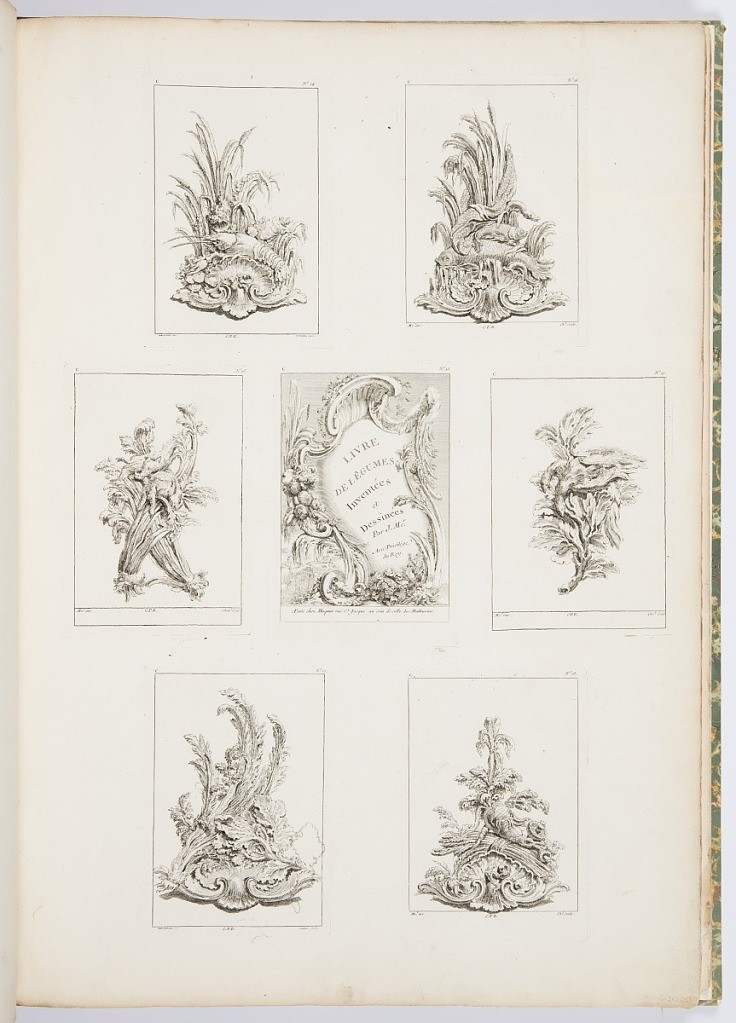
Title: Ornament Design with Crayfish Motif, pl. 14 in Livre des Légumes [Series of Vegetable Ornament] pl. in Oeuvre de Juste-Aurèle Meissonnier
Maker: Juste-Aurèle Meissonnier, French, b. Italy, 1695–1750
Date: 1748
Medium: etching on paper
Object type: Print
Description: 1921-6-212-9-a: A crayfish lies over a shell cartouche and in fron...;     1921-6-212-9-b: Two Fish and a snake (?) lie above a shell fountai...;     1921-6-212-9-c: A rabbit and a bird (up-side down) lay over two cr...;     1921-6-212-9-d: Cartouche framed with leaves and vegetables and ti...;     1921-6-212-9-e: Two birds lie on top of a branch of acanthus leave...;     1921-6-212-9-f: Curving acanthus leaves lie on top of shell.50;     1921-6-212-9-g: Six plates depicting different vegetables. At cent...